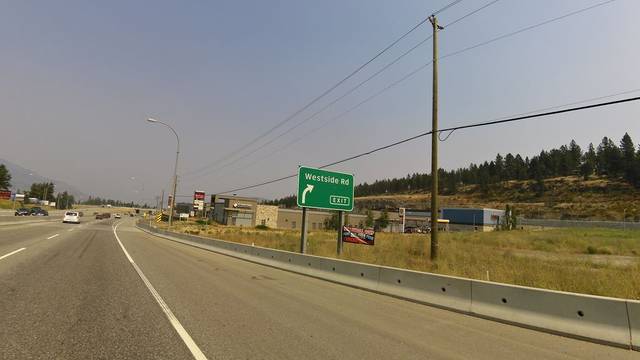
Region: Canada
Coordinates: 49.878, -119.539